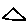
Label: triangle